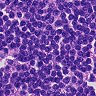
Metastatic tissue present: no